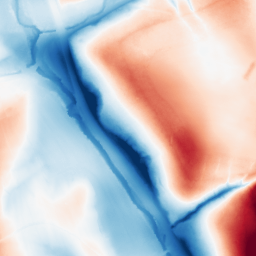
Category: classical
Decomposition family: gaussian_anisotropic
Decomposition parameters: sigma_x: 50
sigma_y: 2
Upsampling method: bicubic
Upsampling parameters: scale: 4
Upsampling scale: 4